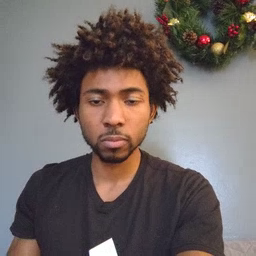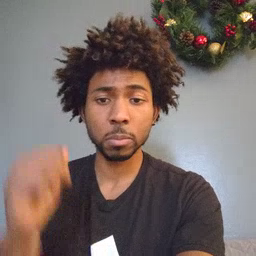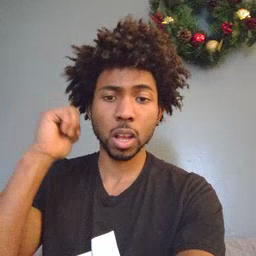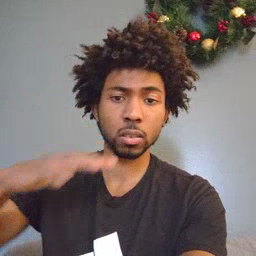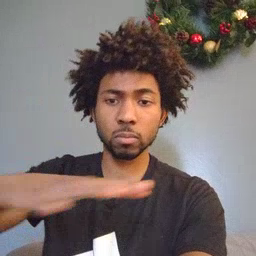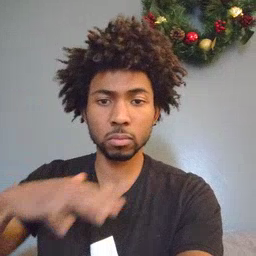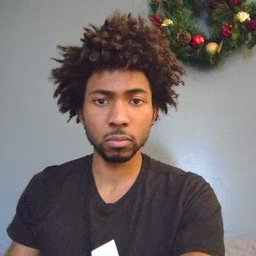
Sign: backyard